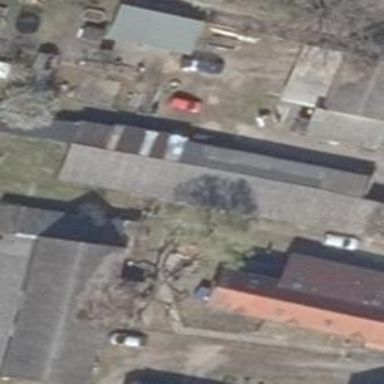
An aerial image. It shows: Gabled building.